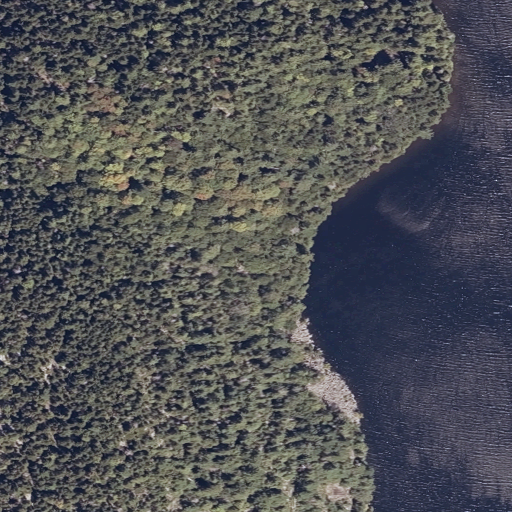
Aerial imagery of cliff(s) in Maine named Beach Cliff containing evergreen forest, open water, mixed forest, deciduous forest, herbaceous wetlands, and pasture